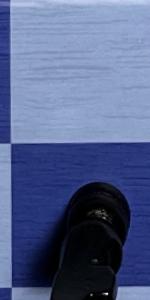
Label: Empty